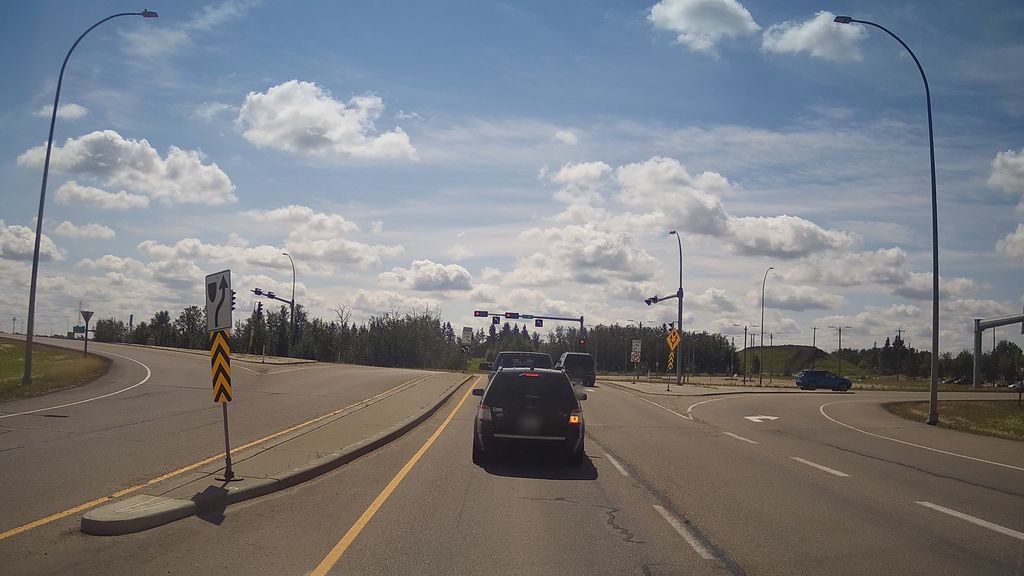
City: edmonton